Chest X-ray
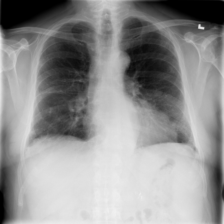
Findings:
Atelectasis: negative
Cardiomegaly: negative
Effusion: negative
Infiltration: negative
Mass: negative
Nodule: negative
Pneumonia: negative
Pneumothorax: negative
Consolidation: positive
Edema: negative
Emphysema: negative
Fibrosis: negative
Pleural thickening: negative
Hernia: negative